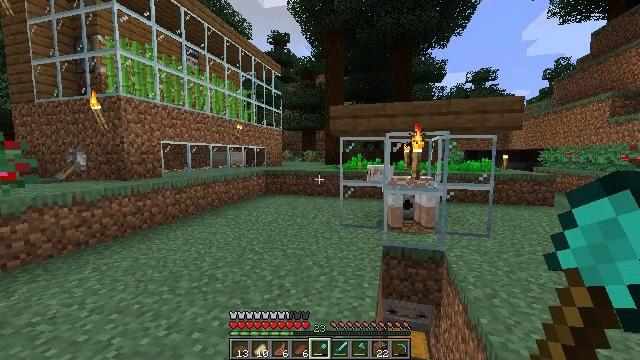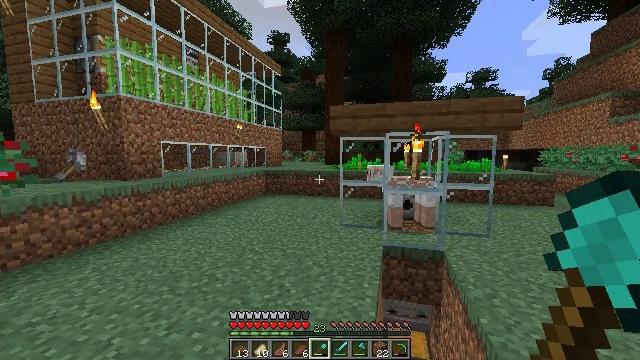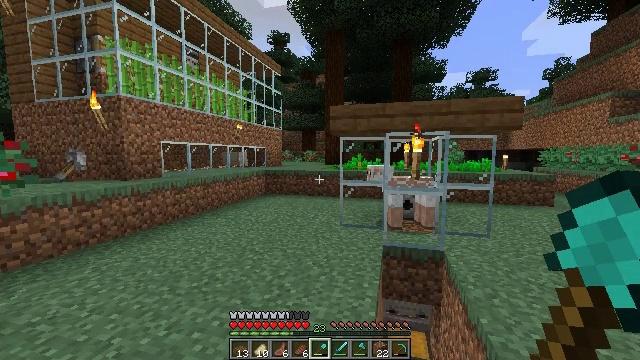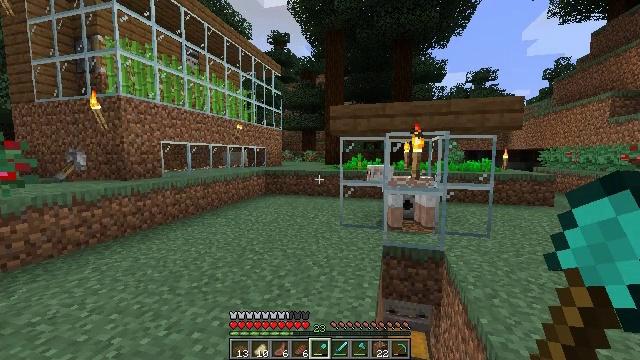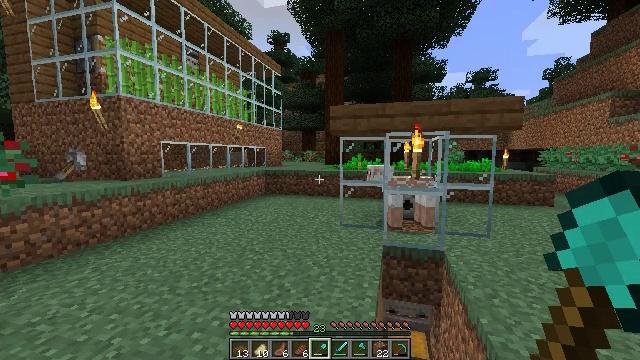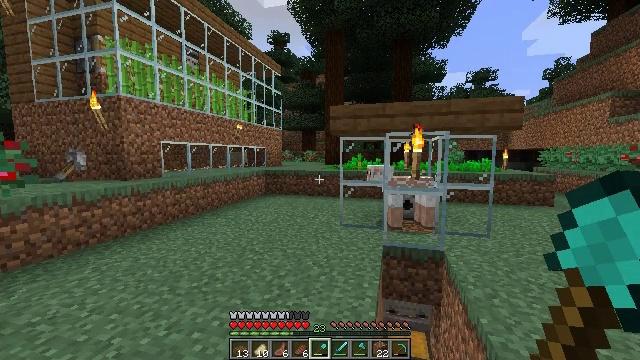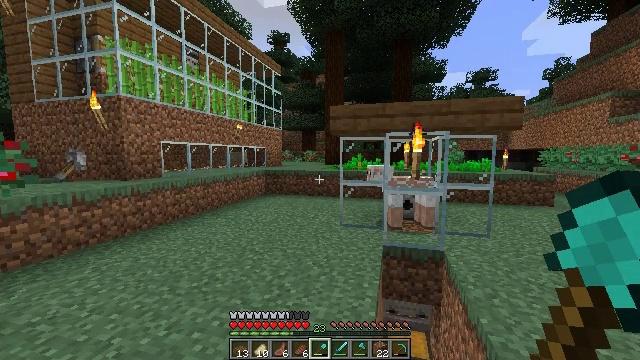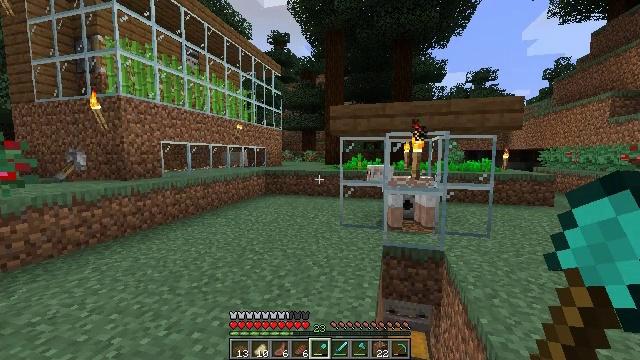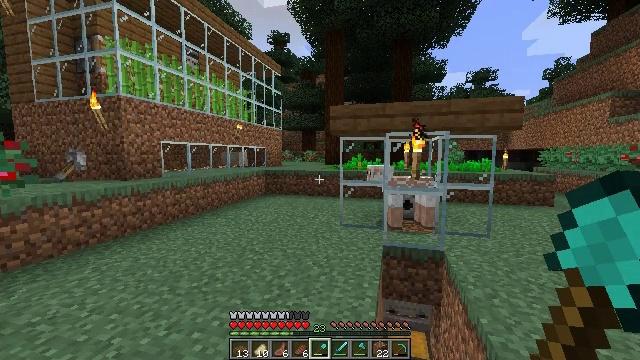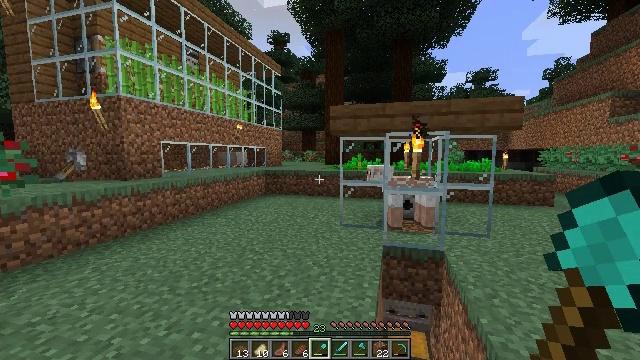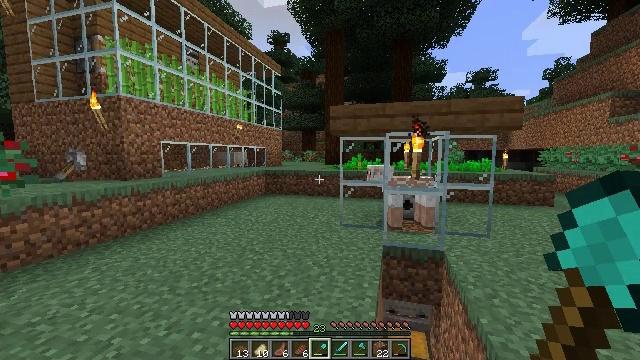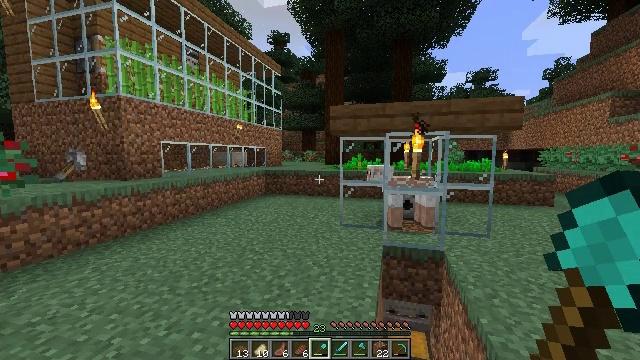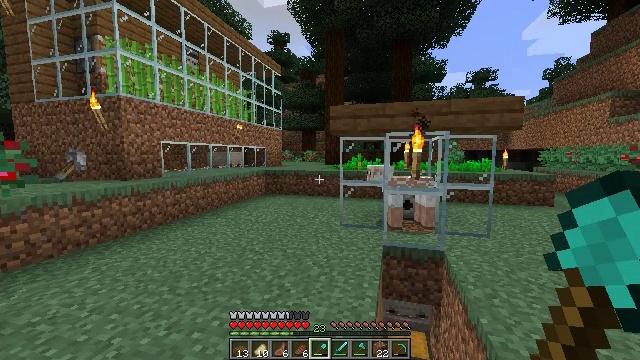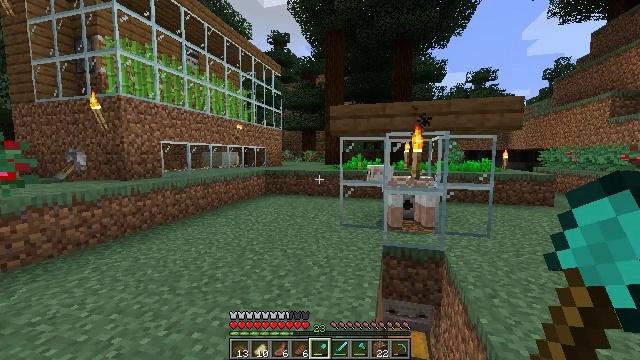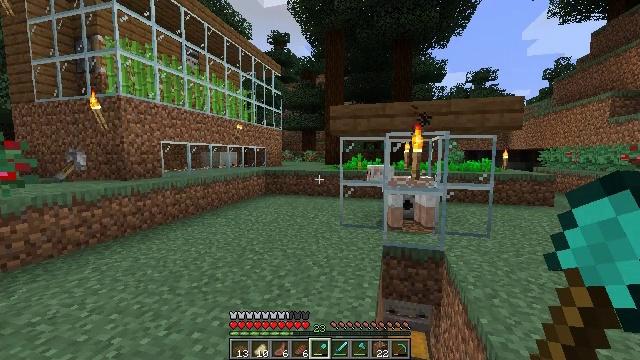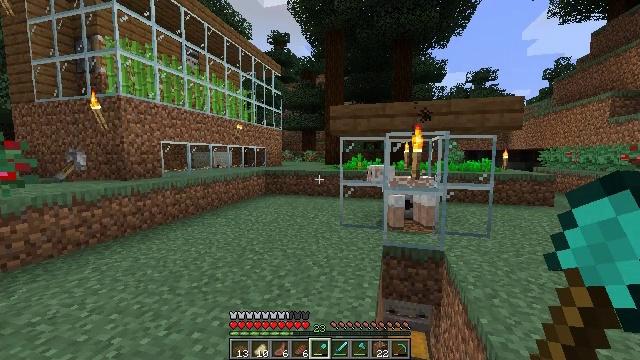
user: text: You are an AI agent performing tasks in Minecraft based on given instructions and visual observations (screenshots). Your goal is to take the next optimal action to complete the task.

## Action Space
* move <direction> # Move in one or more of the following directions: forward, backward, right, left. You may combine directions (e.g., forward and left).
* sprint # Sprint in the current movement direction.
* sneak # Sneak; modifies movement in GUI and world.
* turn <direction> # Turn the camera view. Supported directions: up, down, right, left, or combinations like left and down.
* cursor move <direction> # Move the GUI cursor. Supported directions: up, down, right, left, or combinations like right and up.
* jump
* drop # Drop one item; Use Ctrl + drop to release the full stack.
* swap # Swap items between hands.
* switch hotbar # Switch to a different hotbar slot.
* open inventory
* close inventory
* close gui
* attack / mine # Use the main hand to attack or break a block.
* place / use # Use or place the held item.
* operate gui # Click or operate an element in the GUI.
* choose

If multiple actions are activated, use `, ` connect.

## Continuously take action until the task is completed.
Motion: motion action
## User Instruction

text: Combat the cow.
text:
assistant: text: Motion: no_op
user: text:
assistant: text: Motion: no_op
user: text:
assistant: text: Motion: no_op
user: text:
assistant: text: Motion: no_op
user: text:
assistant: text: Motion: no_op
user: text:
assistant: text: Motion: no_op
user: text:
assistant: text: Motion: no_op
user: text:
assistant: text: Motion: no_op
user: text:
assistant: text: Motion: no_op
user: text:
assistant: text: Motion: no_op
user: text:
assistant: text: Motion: no_op
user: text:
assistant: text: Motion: no_op
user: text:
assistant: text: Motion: no_op
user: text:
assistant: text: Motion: no_op
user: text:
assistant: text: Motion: no_op
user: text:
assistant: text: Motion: no_op
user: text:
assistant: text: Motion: no_op
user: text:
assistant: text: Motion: no_op
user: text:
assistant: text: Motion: no_op
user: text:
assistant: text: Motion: no_op
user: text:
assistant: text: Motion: no_op
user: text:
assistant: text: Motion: no_op
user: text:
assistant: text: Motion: no_op
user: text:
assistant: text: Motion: no_op
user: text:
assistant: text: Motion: no_op
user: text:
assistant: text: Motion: no_op
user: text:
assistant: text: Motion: no_op
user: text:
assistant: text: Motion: no_op
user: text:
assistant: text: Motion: no_op
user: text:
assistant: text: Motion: no_op